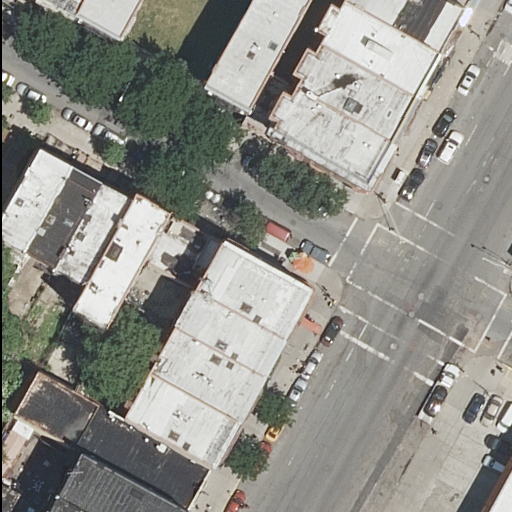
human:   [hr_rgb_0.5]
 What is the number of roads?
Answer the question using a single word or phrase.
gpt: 2

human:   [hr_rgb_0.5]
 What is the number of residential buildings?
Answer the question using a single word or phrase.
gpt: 22

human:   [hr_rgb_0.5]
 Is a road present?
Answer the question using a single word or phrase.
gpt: yes

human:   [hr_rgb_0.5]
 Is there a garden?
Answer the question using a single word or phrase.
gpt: yes

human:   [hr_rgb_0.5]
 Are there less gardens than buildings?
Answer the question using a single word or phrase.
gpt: yes

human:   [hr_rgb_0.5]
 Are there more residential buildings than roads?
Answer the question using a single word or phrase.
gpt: yes

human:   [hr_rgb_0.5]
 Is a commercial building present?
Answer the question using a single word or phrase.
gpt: no

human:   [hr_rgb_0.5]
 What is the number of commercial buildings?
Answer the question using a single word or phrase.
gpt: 0

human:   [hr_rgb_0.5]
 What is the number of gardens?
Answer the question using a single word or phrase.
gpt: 2

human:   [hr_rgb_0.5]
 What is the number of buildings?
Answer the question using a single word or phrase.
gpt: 22

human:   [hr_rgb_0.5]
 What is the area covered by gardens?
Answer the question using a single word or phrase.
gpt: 117m2

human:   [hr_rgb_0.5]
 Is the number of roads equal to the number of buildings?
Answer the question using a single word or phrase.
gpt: no

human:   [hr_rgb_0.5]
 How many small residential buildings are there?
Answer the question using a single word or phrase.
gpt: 3

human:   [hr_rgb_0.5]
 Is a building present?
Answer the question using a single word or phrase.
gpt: yes

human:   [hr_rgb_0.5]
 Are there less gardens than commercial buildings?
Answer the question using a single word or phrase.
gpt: no

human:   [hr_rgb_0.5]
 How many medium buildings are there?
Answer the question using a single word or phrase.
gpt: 18

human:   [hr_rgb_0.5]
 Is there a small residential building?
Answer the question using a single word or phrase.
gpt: yes

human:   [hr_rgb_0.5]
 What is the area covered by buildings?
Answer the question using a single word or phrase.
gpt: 4310m2

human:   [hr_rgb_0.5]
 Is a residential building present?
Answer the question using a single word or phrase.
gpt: yes

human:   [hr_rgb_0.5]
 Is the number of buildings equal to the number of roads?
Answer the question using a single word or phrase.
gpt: no

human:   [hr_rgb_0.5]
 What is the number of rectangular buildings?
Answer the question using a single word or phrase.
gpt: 15

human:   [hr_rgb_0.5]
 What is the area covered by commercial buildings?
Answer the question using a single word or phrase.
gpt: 0m2

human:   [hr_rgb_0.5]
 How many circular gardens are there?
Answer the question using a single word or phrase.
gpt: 0

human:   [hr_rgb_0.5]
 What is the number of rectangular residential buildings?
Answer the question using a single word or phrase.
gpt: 15

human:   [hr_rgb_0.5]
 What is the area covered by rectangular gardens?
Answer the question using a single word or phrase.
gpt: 117m2

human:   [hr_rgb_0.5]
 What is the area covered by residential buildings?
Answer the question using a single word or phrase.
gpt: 4310m2

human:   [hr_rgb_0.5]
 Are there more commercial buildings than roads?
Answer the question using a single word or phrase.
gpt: no

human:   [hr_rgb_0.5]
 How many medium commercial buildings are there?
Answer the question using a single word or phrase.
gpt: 0

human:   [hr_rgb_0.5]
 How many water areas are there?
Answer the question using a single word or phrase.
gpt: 0

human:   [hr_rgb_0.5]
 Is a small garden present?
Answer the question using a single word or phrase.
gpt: yes

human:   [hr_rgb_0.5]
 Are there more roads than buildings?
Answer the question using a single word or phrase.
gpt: no

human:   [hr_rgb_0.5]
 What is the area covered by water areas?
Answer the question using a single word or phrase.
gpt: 0m2

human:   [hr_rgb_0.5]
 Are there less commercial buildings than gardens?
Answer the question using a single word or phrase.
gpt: yes

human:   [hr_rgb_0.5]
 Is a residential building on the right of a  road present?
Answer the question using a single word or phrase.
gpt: yes

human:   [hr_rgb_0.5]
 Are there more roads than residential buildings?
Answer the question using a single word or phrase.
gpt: no

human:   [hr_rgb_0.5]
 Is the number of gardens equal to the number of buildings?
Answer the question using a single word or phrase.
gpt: no

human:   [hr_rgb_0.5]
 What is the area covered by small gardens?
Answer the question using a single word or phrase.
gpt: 8m2

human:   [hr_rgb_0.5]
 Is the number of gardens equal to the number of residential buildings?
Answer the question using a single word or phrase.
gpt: no

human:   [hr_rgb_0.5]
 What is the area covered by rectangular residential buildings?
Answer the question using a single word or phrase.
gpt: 2944m2

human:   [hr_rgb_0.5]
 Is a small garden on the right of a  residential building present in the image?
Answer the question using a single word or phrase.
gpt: no

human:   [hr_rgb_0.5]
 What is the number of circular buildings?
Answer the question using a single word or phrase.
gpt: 0

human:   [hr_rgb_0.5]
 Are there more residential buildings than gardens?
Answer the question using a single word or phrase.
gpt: yes

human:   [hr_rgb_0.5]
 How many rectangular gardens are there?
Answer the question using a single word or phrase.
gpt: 2

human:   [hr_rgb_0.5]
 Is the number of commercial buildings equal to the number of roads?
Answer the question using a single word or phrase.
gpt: no

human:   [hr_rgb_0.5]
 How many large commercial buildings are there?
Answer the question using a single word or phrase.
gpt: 0

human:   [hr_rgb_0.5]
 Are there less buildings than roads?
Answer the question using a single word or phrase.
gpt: no

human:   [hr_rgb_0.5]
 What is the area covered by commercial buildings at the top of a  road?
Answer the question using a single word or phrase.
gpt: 0m2

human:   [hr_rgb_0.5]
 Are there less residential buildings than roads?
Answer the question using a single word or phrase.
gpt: no

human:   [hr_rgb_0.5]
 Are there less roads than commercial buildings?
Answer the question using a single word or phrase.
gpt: no

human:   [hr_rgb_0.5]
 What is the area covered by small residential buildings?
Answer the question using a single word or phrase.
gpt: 76m2

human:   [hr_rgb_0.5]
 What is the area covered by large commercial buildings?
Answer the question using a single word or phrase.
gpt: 0m2

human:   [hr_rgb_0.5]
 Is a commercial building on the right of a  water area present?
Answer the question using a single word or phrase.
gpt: no

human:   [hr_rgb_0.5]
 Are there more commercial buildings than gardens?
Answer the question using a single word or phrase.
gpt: no

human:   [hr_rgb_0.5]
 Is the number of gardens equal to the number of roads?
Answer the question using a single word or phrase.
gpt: yes

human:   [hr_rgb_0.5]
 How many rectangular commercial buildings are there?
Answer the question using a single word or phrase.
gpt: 0

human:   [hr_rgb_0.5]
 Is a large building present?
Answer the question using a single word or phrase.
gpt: yes

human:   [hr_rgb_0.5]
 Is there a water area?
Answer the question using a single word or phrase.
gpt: no

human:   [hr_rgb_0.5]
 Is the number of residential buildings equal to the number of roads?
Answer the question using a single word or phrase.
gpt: no

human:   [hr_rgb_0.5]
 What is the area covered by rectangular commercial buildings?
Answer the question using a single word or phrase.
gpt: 0m2

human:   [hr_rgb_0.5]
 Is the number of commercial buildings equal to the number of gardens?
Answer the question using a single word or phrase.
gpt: no

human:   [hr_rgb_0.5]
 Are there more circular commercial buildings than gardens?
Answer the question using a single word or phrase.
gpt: no

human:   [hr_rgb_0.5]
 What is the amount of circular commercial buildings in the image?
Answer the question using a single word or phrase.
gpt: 0

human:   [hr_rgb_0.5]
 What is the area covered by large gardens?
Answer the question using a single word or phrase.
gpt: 0m2

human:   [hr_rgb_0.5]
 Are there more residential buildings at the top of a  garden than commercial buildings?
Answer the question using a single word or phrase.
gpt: yes